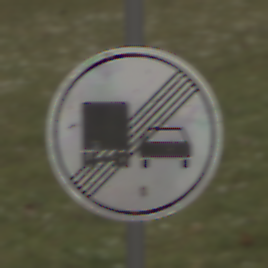
Verkehrszeichen: EndeUeberholverbotKraftfahrzeuge
Umgebung: Outdoor, Nature
Tageszeit: Midday
Wetter: Overcast
Licht: Natural
Jahreszeit: NotSpecified
Kontrast: LowContrast